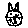
Label: cat